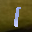
Label: 1